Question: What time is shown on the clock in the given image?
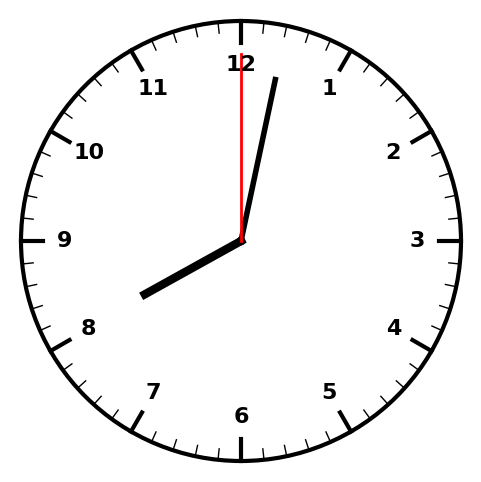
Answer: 08:02:00